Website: lowes
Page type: customer-info-address
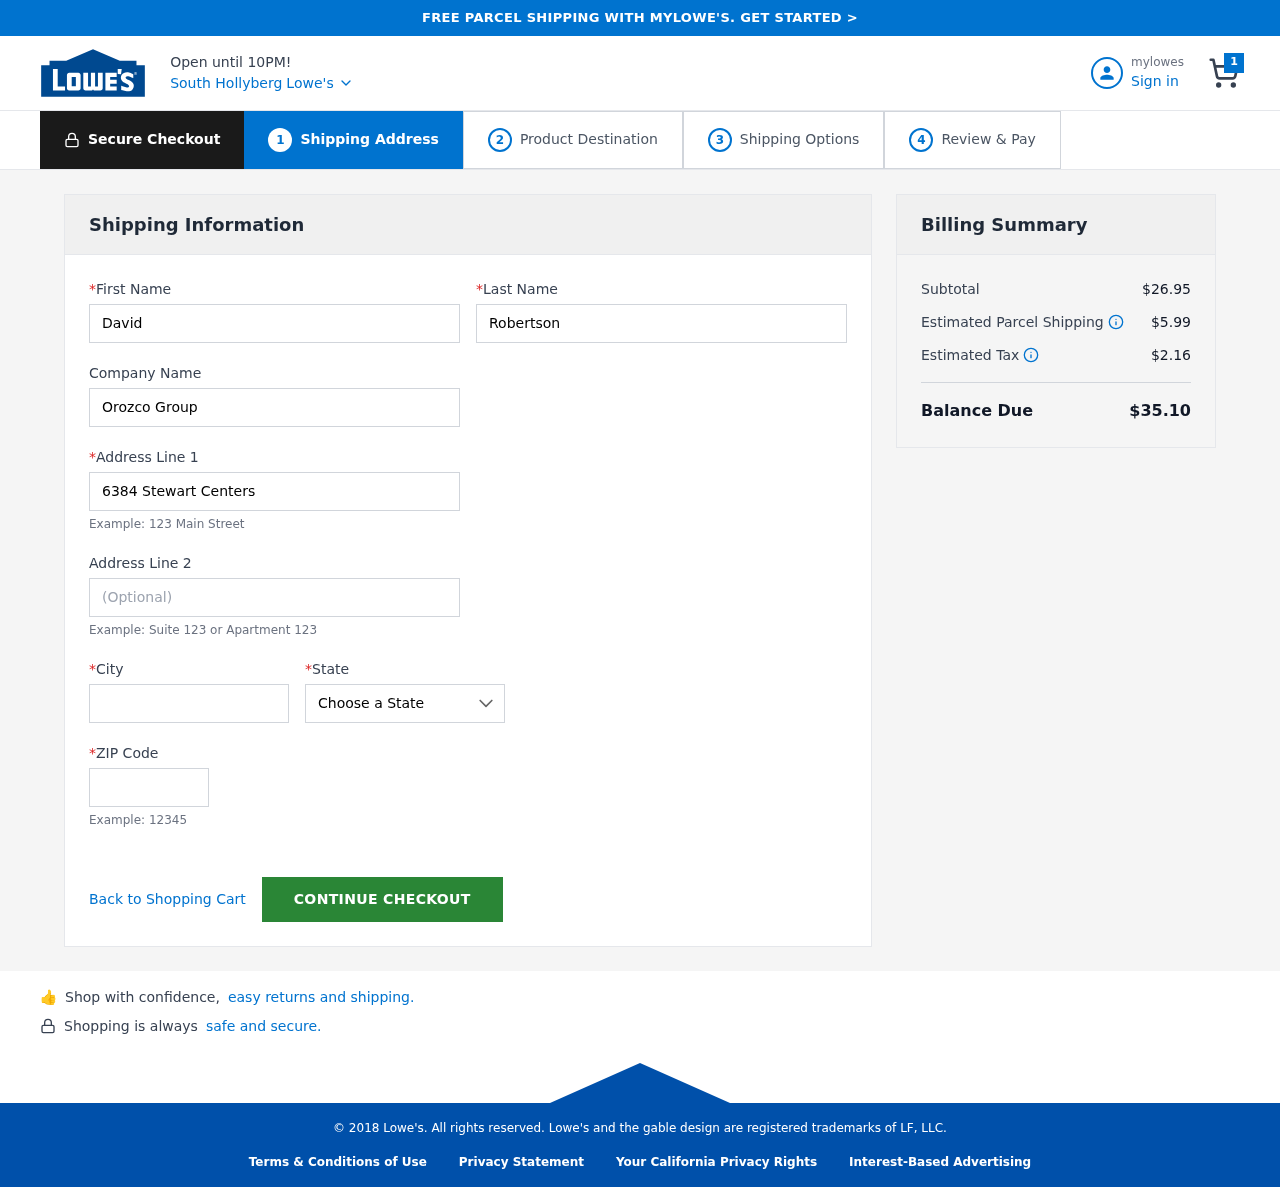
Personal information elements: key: PII_CITY
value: South Hollyberg
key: PII_COMPANY
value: Orozco Group
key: PII_FIRSTNAME
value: David
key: PII_LASTNAME
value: Robertson
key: PII_POSTCODE
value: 47213
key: PII_STATE
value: Alabama
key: PII_STREET
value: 6384 Stewart Centers
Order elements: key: ORDER_NUM_ITEMS
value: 1
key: ORDER_SUBTOTAL
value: $26.95
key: ORDER_SHIPPING_COST
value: $5.99
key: ORDER_TAX
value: $2.16
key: ORDER_TOTAL
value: $35.10